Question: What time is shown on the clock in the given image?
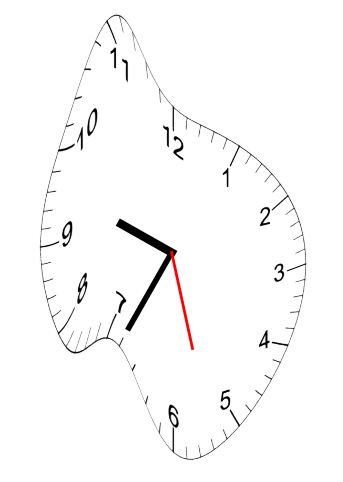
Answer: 09:34:27